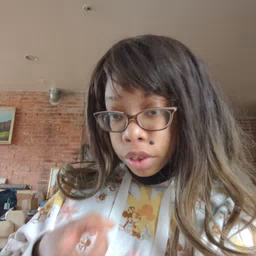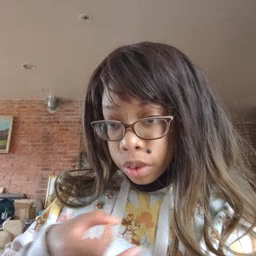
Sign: penny